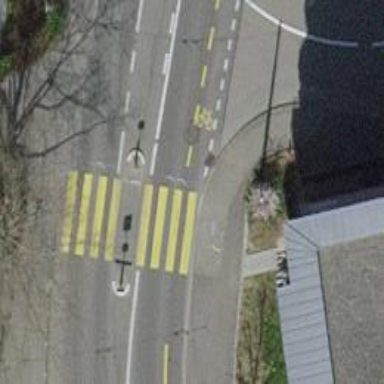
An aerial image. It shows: Uncontrolled crossing with central island on the road.